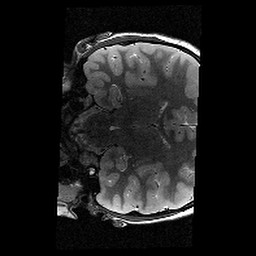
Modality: T2w
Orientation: coronal
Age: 9
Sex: male
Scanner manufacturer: siemens
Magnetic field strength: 3 T
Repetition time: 9.23 s
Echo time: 0.067 s